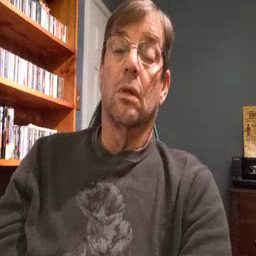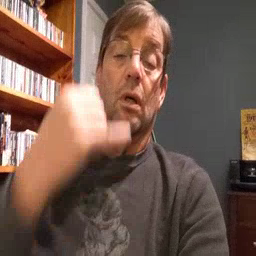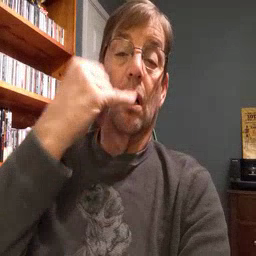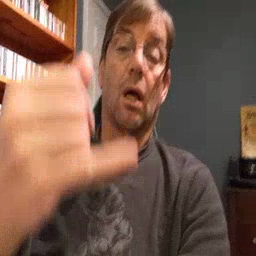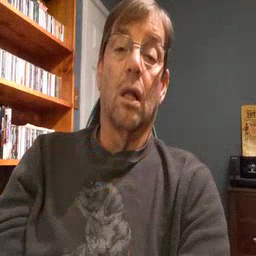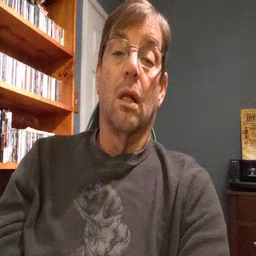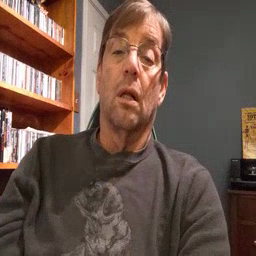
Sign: callonphone